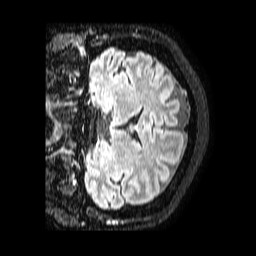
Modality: FLAIR
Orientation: coronal
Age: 56
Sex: female
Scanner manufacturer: philips
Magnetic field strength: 1.5 T
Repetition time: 4.8 s
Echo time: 0.3 s